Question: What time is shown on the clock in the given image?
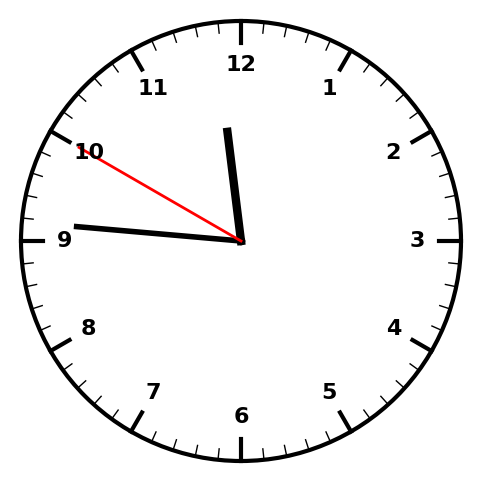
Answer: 11:45:50